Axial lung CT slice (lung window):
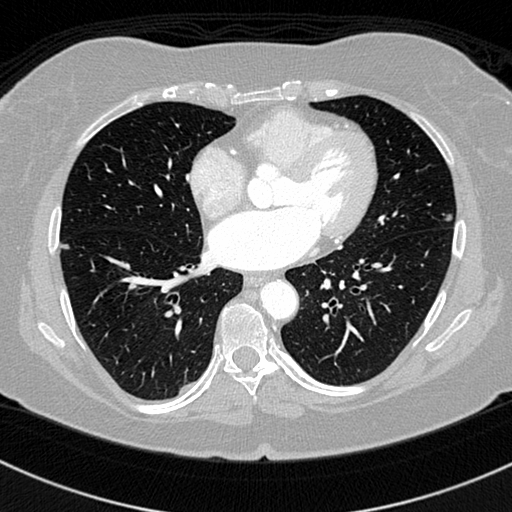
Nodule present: yes
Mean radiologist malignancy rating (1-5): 3.25